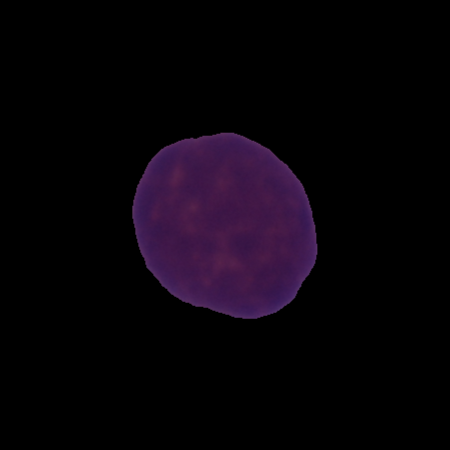
Label: cancer